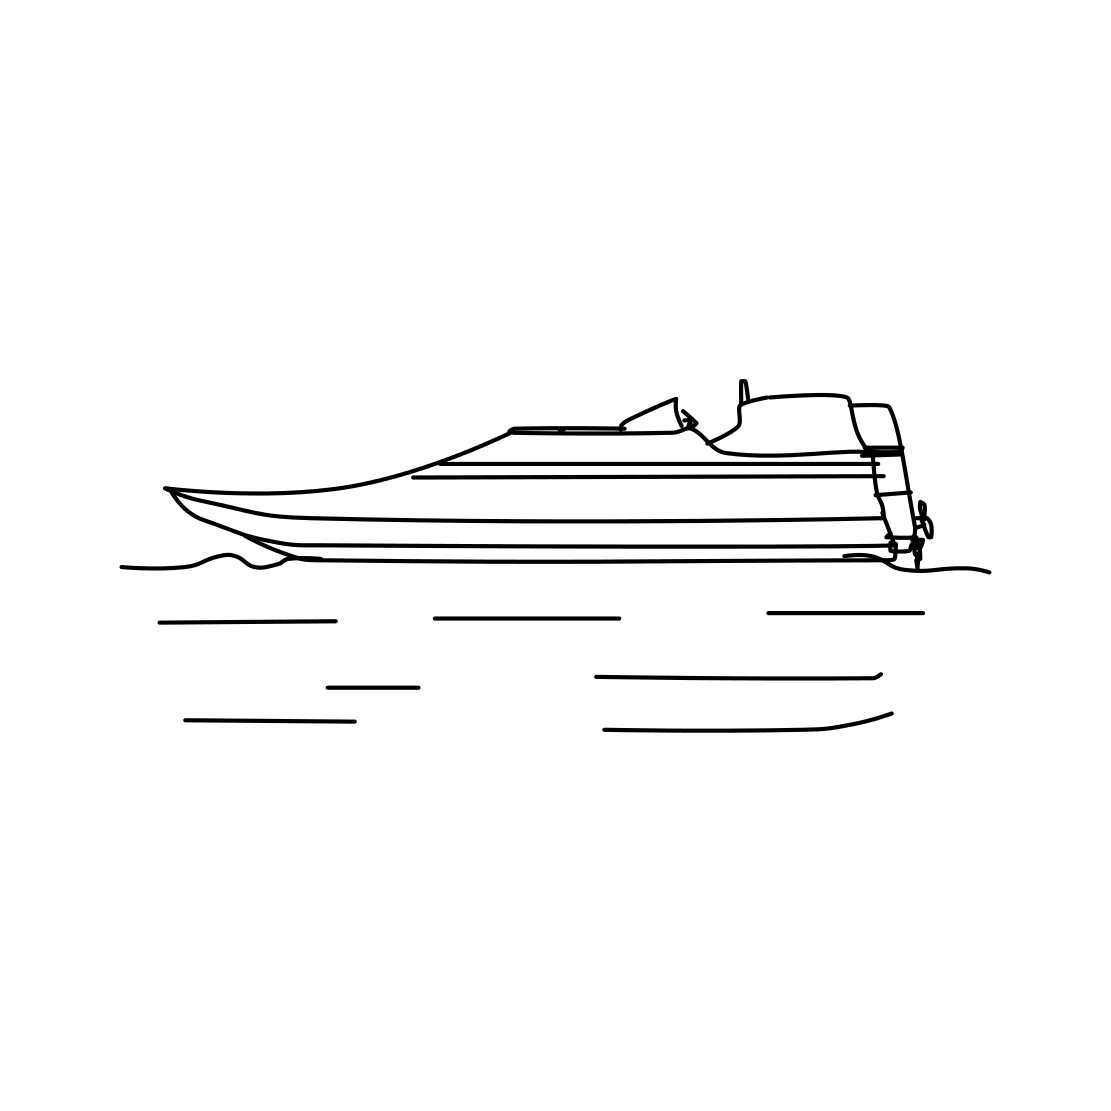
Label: speed-boat